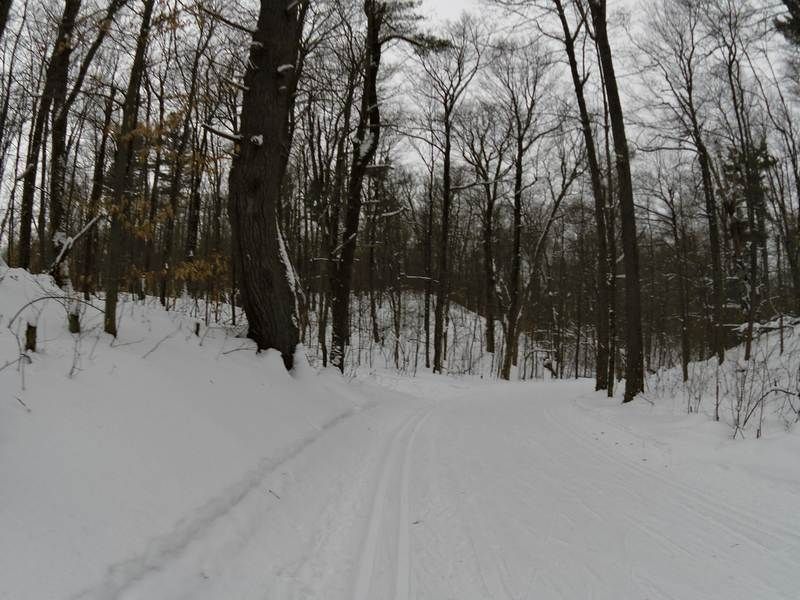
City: ottawa-gatineau